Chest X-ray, PA view. Patient: 48 years old, sex M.
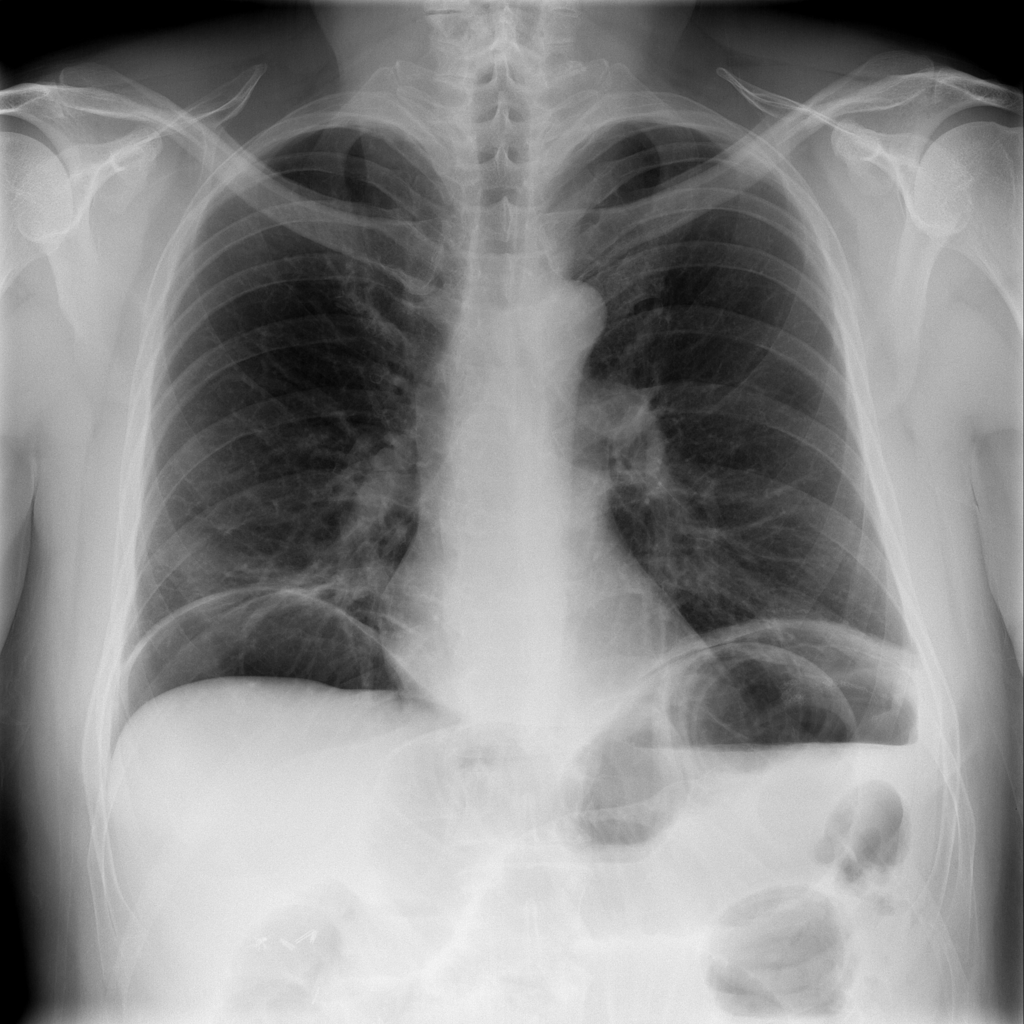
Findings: No Finding